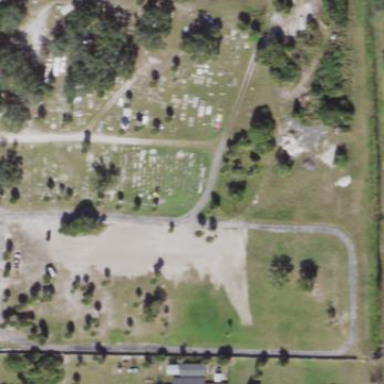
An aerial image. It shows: Cemetery.